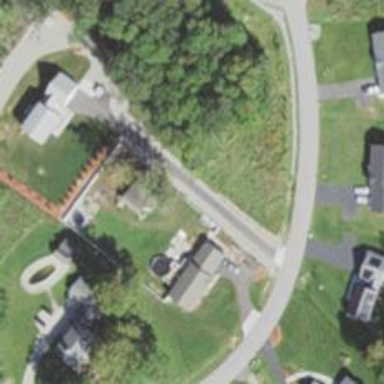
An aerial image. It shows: Residential driveway.